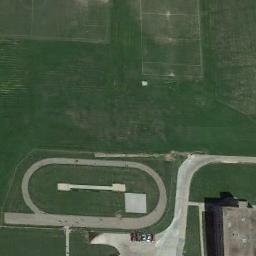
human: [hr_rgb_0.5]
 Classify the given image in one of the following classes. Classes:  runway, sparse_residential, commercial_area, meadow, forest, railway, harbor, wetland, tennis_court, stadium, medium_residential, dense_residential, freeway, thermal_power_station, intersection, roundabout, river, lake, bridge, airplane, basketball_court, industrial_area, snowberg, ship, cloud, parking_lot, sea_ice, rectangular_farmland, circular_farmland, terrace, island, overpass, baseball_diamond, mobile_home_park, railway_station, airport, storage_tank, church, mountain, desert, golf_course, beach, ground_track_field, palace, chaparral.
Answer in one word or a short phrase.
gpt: ground_track_field